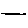
Label: line